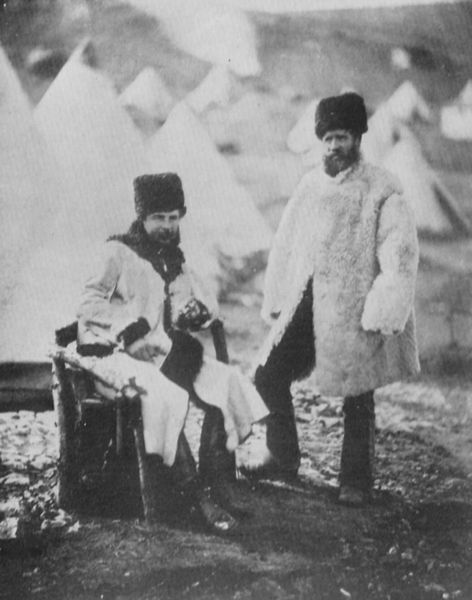
Titel: Braun, Hauptmann der 4. leichten Dragoner
Künstler: Roger Fenton
Standort: USA
Institution: Sammlung Gernsheim
Schlagwörter: berg, gruppe, himmel, mann, schatten, umhang, weiß, sitzen, äste, grau, hintergrund, holz, hut, hüte, licht, männer, schwarz, stuhl, eis, schnee, bart, bärte, hose, jacke, kappe, mütze, mützen, augen, blicke, kragen, pelz, stehen, steine, vollbart, bildnis, porträt, erde, feld, hügel, kalt, sonne, boden, mantel, pose, sessel, sitzend, stehend, spitzen, fell, lächeln, sitz, zwei, hosen, russland, berge, gipfel, monochrom, hütten, winter, rast, bank, krieg, lehnen, soldaten, thron, wolle, sitzt, unscharf, foto, fotografie, photographie, stolz, untergrund, kälte, felsig, schwarz weiss, militär, jacken, potrtait, mäntel, pelzjacke, posieren, stiefel, schuh, photo, pelzmantel, felle, zeltlager, fellmütze, pelzmütze, cape, sitzbank, russen, fotographie, persianer, vollbärte, zelt, zelte, lager, russisch, photografie, schwrz, beduinen, zaren, lagerstätte, polen, kasachstan, wqeiss, hussaren, kosacken, pelzmützen, felljacke, fellmantel, pelze, lammfell, wigwam, spitzzelte, männern, kosakken, pelsmantel, persianermütze, schneemantel, weiß mäntel, orträt, jurten, n, l, basken, zarr, fetz, fezt